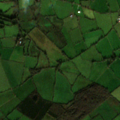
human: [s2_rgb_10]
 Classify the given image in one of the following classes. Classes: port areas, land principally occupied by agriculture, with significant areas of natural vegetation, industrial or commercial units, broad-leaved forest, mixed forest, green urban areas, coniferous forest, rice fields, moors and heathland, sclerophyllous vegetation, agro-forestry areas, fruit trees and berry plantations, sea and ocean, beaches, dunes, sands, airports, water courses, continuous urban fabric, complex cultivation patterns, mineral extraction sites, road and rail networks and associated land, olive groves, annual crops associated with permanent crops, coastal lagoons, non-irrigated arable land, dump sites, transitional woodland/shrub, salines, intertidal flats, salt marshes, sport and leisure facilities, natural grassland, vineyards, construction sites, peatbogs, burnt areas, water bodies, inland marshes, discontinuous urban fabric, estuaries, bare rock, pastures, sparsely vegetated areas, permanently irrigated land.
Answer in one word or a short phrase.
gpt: pastures